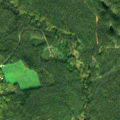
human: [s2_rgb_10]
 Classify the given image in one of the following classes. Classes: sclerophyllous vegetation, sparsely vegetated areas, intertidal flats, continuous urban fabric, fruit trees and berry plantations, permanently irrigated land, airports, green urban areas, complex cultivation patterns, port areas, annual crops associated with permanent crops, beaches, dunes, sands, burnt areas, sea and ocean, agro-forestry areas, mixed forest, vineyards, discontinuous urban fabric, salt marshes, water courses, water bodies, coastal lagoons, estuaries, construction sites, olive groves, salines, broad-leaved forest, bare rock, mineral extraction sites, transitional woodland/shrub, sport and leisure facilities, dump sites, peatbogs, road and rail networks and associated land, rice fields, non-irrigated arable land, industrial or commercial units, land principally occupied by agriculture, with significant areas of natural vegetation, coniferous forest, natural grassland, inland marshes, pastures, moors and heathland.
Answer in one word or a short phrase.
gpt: coniferous forest, transitional woodland/shrub